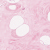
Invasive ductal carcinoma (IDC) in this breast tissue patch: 0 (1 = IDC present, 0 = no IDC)